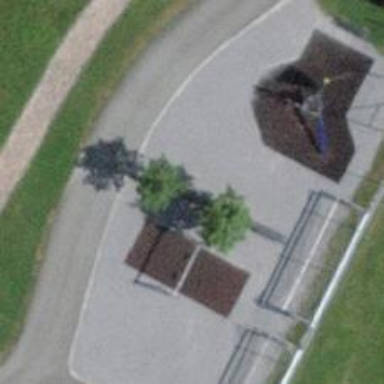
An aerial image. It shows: Bench for seating.